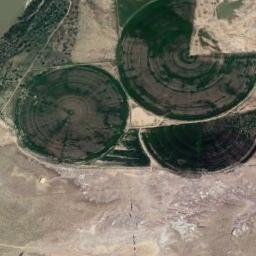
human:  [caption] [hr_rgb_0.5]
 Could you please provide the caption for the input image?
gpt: A dark green circular farmland and two dark green fan-shaped farmlands are on the wasteland and some chaparrals beside .

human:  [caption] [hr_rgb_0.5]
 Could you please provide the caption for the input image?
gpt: There are many round blue fields .

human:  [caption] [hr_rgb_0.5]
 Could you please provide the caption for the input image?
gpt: Three circle farmland are in the bare land .

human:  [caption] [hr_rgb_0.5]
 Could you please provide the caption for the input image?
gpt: A circular, Fan-shaped, Green, Circular farmland .

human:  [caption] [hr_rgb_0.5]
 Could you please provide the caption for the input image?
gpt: There are circular farmlands beside a wasteland .